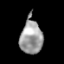
Tissue: lung
Cell type: Others
Senescence score: 0.2347
Nuclear area (px): 758
Mean DAPI intensity: 156.433